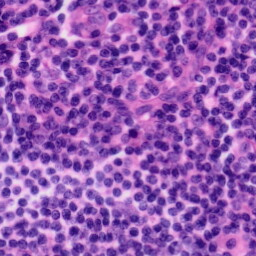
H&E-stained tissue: Tonsil